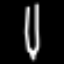
Label: pencil